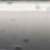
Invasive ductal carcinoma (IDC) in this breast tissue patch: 0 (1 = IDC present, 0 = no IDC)